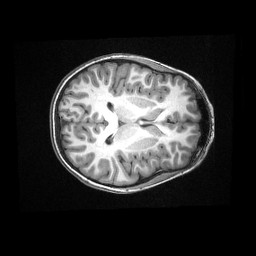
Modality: T1w
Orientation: axial
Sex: male